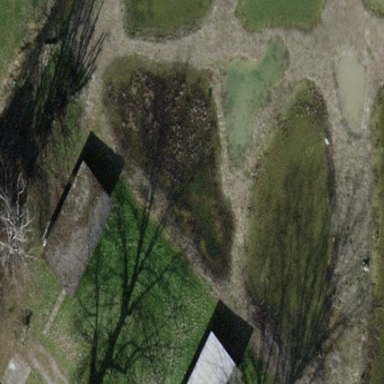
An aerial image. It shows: Peaceful pond surrounded by nature.